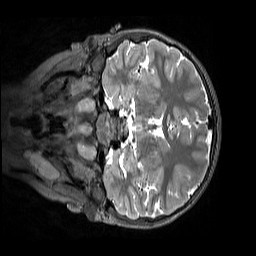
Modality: T2w
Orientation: coronal
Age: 10
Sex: female
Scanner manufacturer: siemens
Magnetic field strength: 3 T
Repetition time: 3.2 s
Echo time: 0.408 s